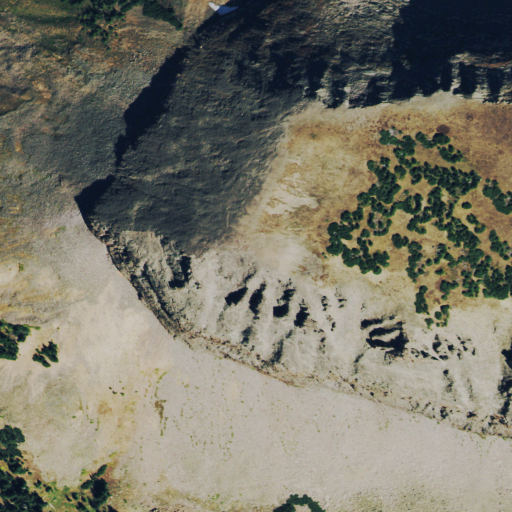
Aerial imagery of mountain in Colorado named Big Marvine Peak containing shrub, grassland, barren land, snow, and evergreen forest